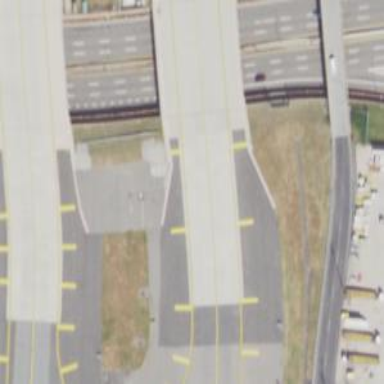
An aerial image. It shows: Bridge over taxiway at the airport.